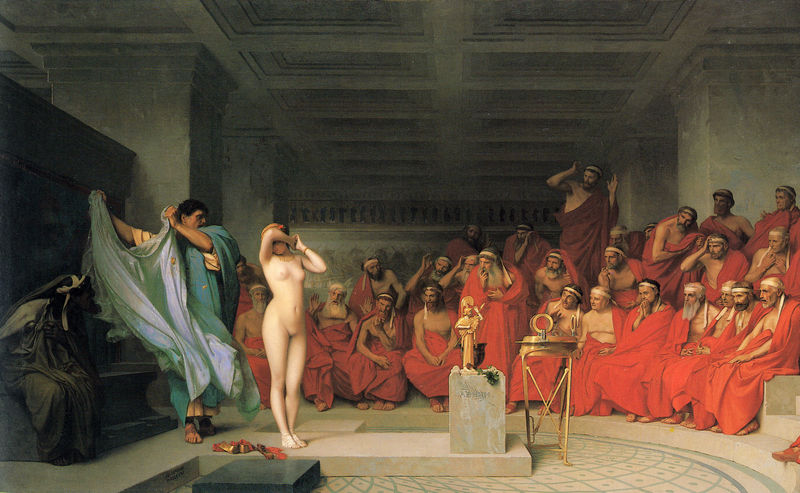
Titel: Phryné devant l'Aréopage, Phryne vor dem Areopag
Künstler: Jean Léon Gérôme
Standort: Hamburg
Institution: Kunsthalle
Schlagwörter: akt, blau, dunkel, fuß, gemälde, gruppe, haut, kopf, körper, mann, nackt, schatten, umhang, weiß, grün, menschen, mädchen, sitzen, brust, busen, frankreich, frau, grau, haar, hell, kleid, licht, marmor, männer, raum, schmuck, schwarz, tisch, türkis, zimmer, blick, dach, gebäude, haus, hund, rot, tier, tuch, herren, leute, menge, muster, versammlung, alt, bart, bärte, gericht, jung, richter, alte, arm, blicke, inkarnat, mensch, präsentation, schale, sockel, stehen, stein, steine, herr, innenraum, boden, gewand, gold, haare, interieur, kutte, mantel, stoff, stoffe, tücher, decke, gewänder, klassizismus, personen, person, prostituierte, theater, renaissance, voyeur, kreis, rund, skulptur, statue, modell, perspektive, lehrer, schuhe, zuschauer, bank, saal, runde, robe, stufe, stufen, sandalen, entkleiden, kontrapost, nackte, podest, bauchnabel, scham, entblößt, arena, halle, abwenden, ellebogen, nacktheit, antike, greis, schönheit, barfuß, schrecken, kreise, mäntel, kacheln, göttin, darstellung, altar, bänke, pult, rom, betrachten, reihen, römer, armreif, sandale, kerker, sklave, skandal, entblöst, griechen, toga, mythos, nymphe, griechenland, auktion, schau, sklavin, versteigerung, voyeurismus, mönche, umhänge, kutten, tempel, kasetten, kassetten, kassettendecke, opfer, lernen, david, verstecken, orientalismus, scheu, dreifuss, enthüllung, weise, akademie, ritual, ingres, roben, römisch, mamor, legende, klasse, schimpfen, klassizistisch, unschuld, delacroix, kasettendecke, kassettiert, latein, anwalt, togen, gerome, hamburg, areopag, beweis, bloßstellung, empörung, entblösung, entblößung, enthüllen, erregung, harrreif, hetäre, kklassizismus, klassizzismus, kurie, peinlich, phryne, prozess, rat der weisen, senat, senator, senatoren, sitzung, sklavenmagd, urteil, verhüllung, vorführen, zur schaustellung, blöße, erstaunen, goold, ausgesetzt, prostitution, entblößen, aufschrei, trium,ph